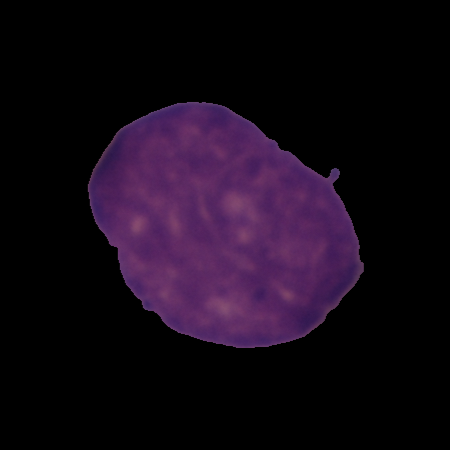
Label: cancer